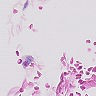
Metastatic tissue present: no